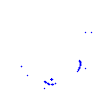
Particle: proton